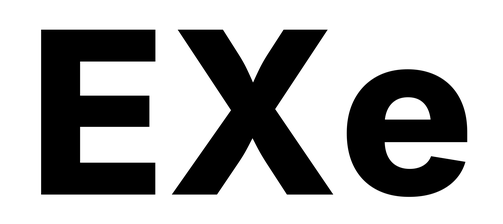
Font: Inter_ExtraBold